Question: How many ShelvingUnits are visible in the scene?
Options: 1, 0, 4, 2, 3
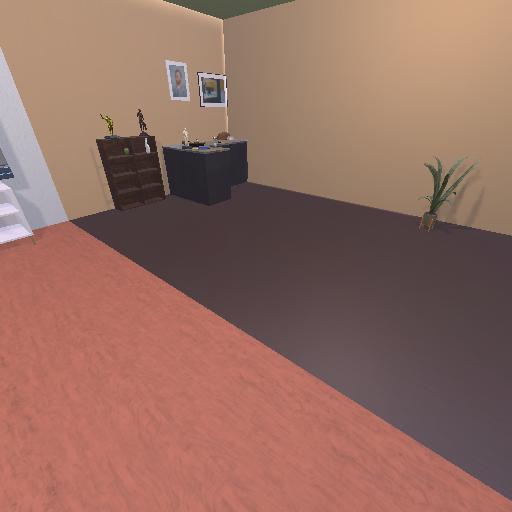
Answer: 1